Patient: sex F, age 78
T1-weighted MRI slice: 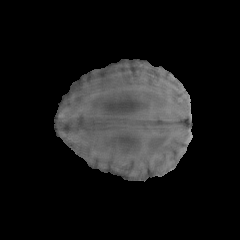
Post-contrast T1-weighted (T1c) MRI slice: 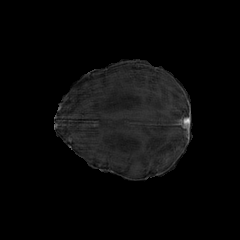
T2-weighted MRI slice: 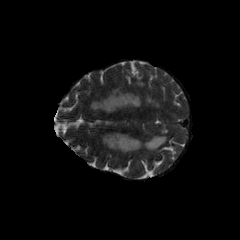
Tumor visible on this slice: no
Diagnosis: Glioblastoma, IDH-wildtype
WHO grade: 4